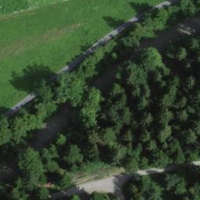
EUNIS habitat code: 43
Species observed at this site:
Mercurialis perennis